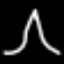
Label: The Eiffel Tower